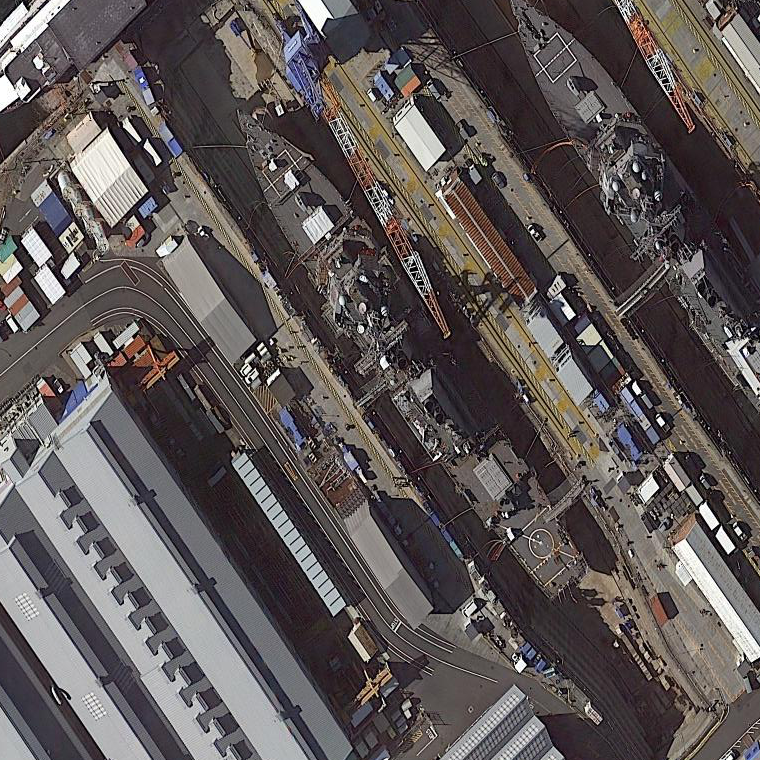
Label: destroyer